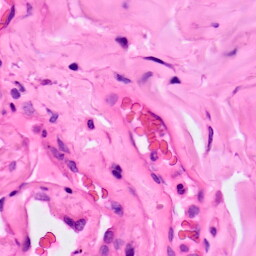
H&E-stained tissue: Lung